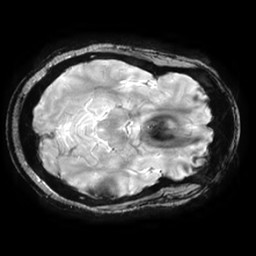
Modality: T2starw
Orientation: axial
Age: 43
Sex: female
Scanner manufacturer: ge
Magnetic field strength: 3 T
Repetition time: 0.65 s
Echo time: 0.02 s